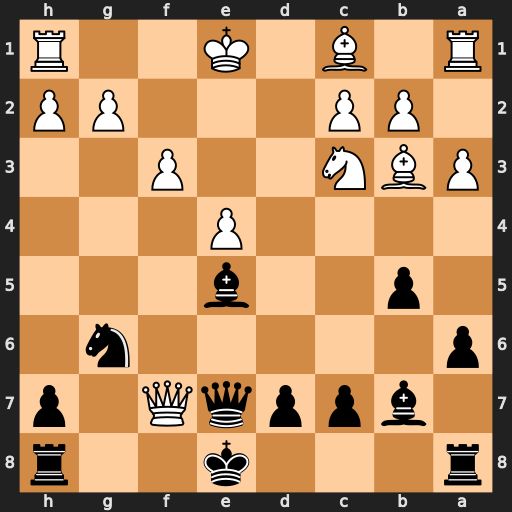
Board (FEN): r3k2r/1bppqQ1p/p5n1/1p2b3/4P3/PBN2P2/1PP3PP/R1B1K2R
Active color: b
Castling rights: KQkq
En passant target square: -
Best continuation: Qxf7 Bxf7+ Kxf7